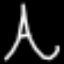
Label: The Eiffel Tower